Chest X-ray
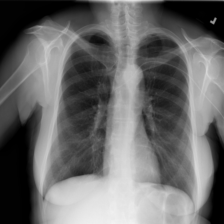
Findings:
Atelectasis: negative
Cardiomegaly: negative
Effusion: negative
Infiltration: negative
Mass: negative
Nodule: negative
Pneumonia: negative
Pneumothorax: negative
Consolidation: negative
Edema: negative
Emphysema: negative
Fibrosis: negative
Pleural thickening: negative
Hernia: negative